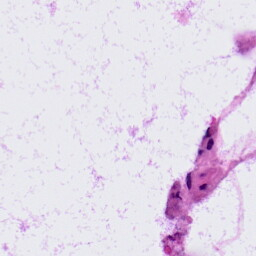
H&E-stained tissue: LymphNode